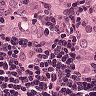
Metastatic tissue present: yes